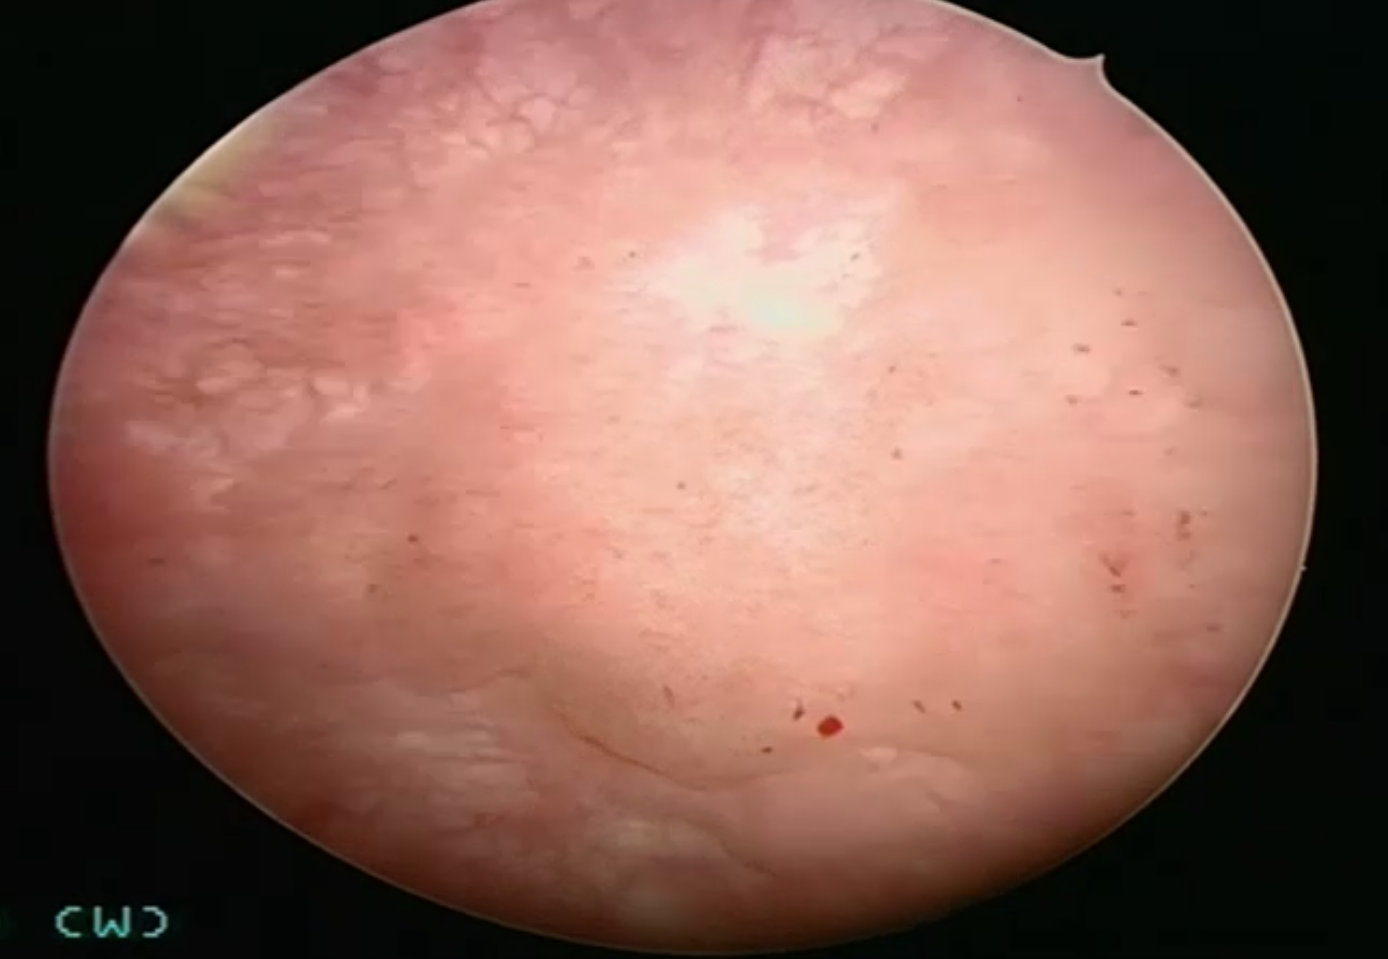
Modality: WLC
Class: Malignant
Subclass: HighGradePapillary
Lesion: L2
Stage: T2
Morphology: Non-papillary
Bladder cancer association: Yes